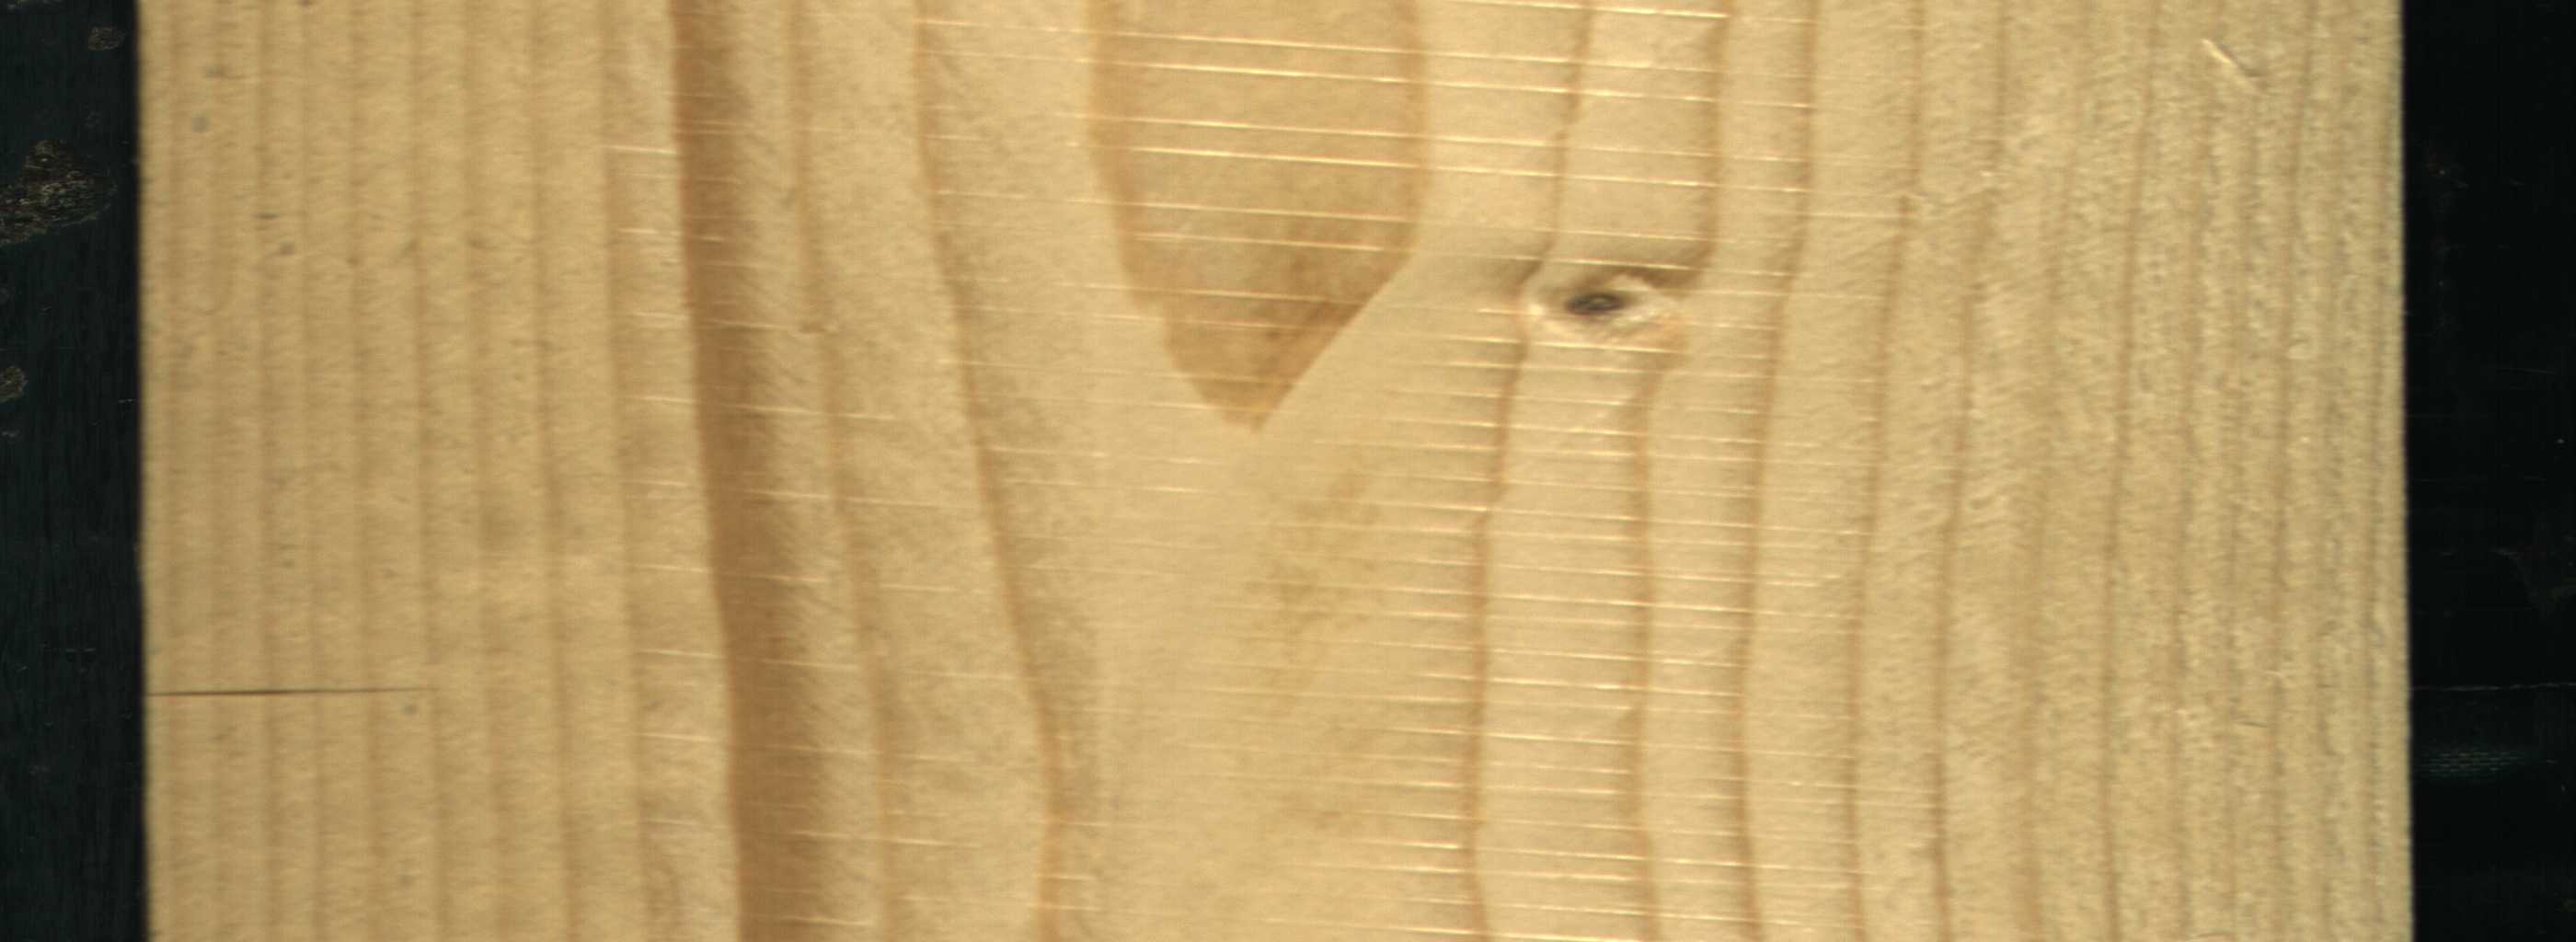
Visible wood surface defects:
Live_Knot